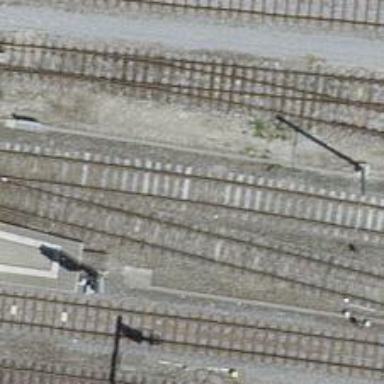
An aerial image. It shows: Single-track electrified railway yard with contact line electrification.